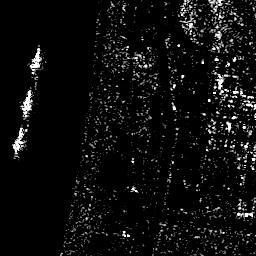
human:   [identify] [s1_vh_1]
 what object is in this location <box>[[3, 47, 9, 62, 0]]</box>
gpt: <ref>1 medium ship at the left</ref>

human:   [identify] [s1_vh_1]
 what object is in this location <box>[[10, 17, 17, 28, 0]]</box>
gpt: <ref>1 medium ship at the top left</ref>